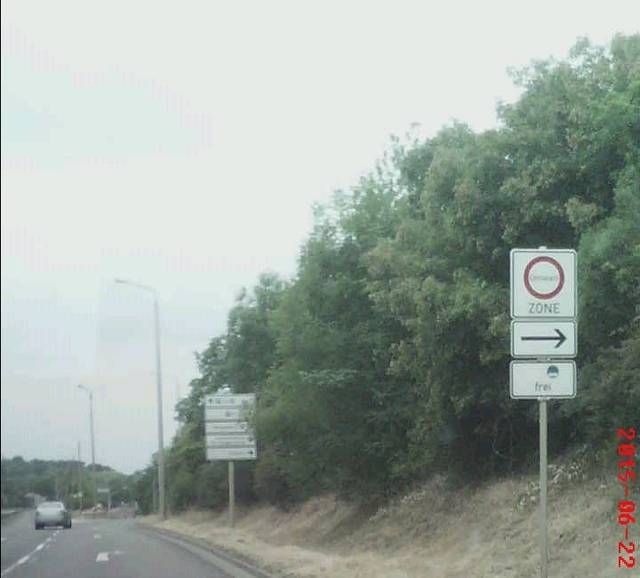
Region: Germany
Coordinates: 51.5, 11.979